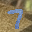
Label: 7